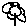
Label: flower